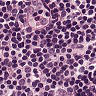
Metastatic tissue present: no